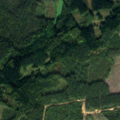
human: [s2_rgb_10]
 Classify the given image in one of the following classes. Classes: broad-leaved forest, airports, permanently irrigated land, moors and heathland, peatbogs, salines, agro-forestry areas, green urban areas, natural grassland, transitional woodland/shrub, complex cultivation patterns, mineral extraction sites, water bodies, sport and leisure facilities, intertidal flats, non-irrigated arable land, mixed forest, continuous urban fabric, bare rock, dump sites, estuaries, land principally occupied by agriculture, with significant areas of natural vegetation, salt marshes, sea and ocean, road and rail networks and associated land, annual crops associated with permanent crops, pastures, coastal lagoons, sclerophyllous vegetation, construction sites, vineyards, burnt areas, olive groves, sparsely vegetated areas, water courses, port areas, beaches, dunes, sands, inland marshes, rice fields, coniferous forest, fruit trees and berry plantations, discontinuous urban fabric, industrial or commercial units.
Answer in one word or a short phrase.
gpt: coniferous forest, mixed forest, transitional woodland/shrub